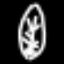
Label: leaf